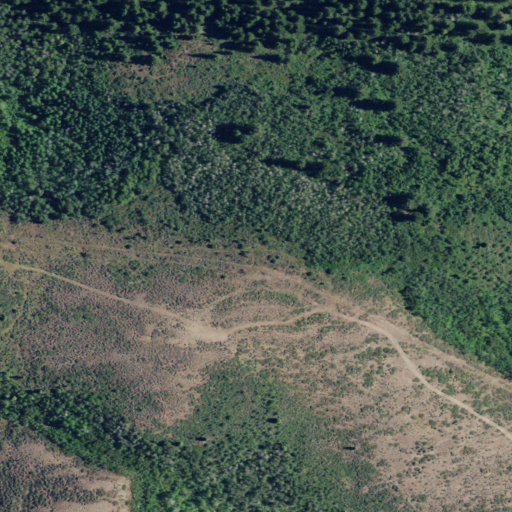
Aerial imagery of ridge(s) in Idaho named Wilson Ridge containing evergreen forest, shrub, deciduous forest, and grassland